高一 · 解析几何
函数 $y=a x^{2}+a$ 与 $y=\frac{a}{x}(a \neq 0)$ 在同一坐标系中的图象可能是
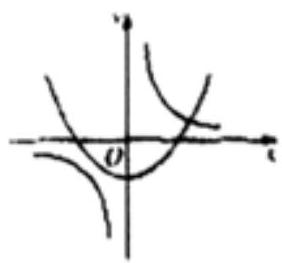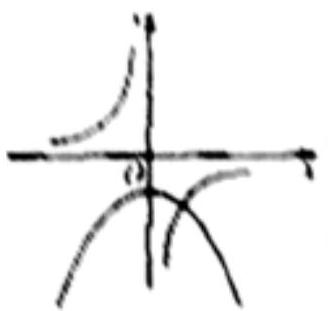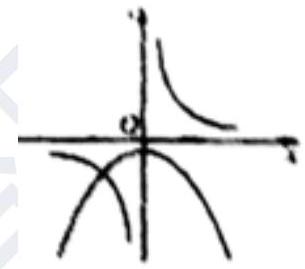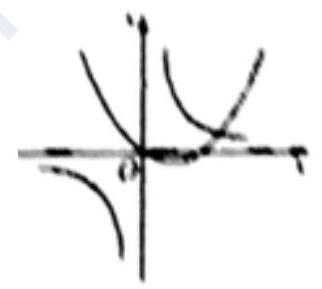
A.

C.

B.

D.

答案: C
解析: 由函数 $y=a x^{2}+a$ 中一次项系数为 0 , 我们易得函数 $y=a x^{2}+a$ 的图象关于 $y$ 轴对称, 可排除 $D$;

当 $a<0$ 时, 函数 $y=a x^{2}+a$ 的图象开口方向朝下, 顶点 $(0, a)$ 点在 $x$ 轴下方, 函数 $y=\frac{a}{x}(a \neq 0)$ 的图象位于第二、四象限，可排除 $B$;

$a>0$ 时, 函数 $y=a x^{2}+a$ 的图象开口方向朝上, 顶点 $(0, a)$ 点在 $x$ 轴上方, 可排除 $\mathrm{A}$;

故选: C.